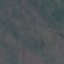
Land use / land cover class: HerbaceousVegetation